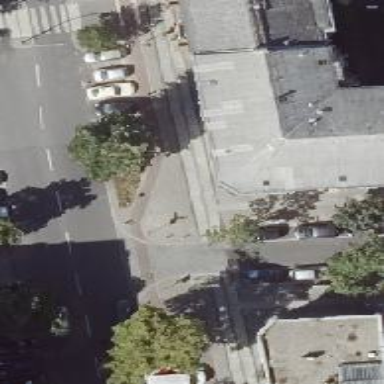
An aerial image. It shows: Asphalt road in living street with separate sidewalk.